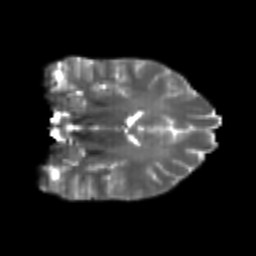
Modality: T2w
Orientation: coronal
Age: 20
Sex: female
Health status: healthy
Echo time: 0.074 s